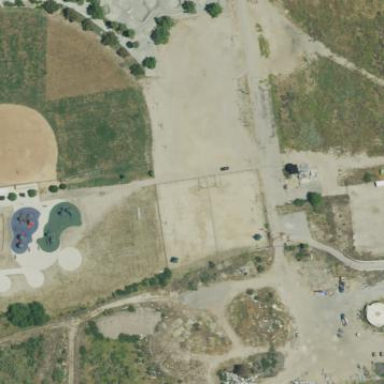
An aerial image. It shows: Dog park for leisure land.